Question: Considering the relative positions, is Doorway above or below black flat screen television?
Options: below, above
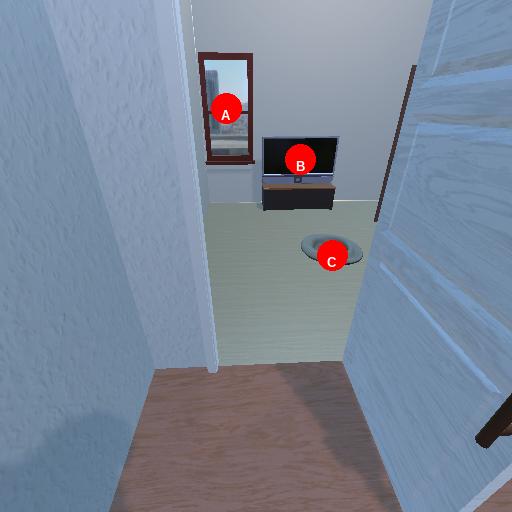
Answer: below